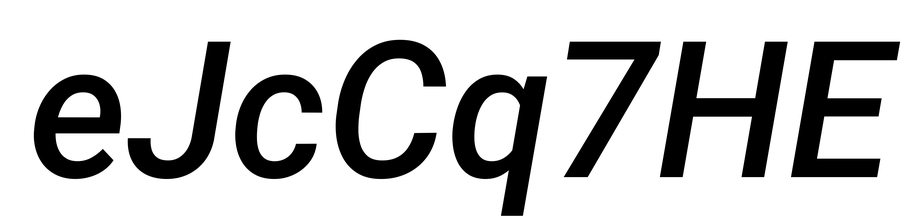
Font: Roboto-Italic_Medium_Italic